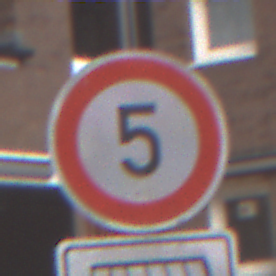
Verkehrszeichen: Geschwindigkeit5
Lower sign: HinweisDurchSinnbild13
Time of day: MorningAfternoon
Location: Outdoor (Urban)
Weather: Overcast
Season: NotSpecified
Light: Natural